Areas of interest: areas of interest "Scenic Spot"
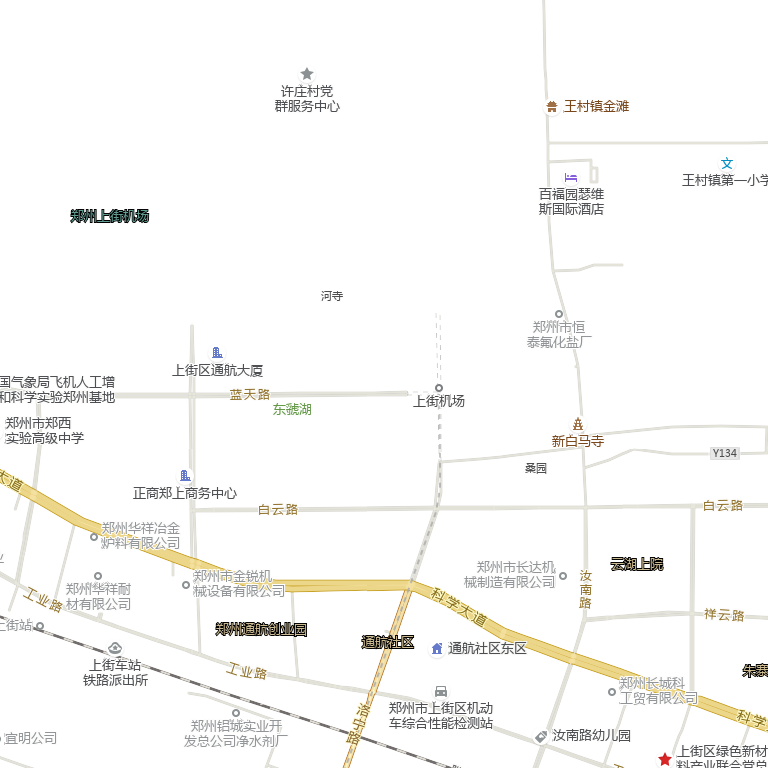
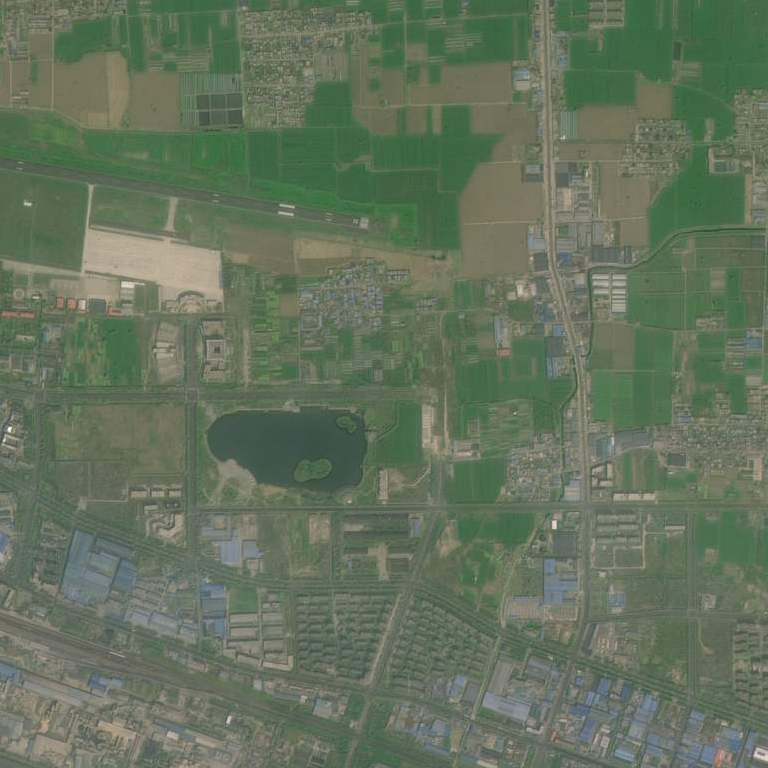